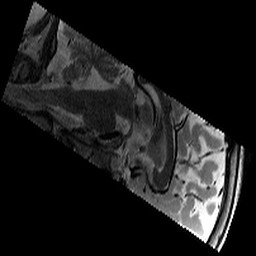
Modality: T2w
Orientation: sagittal
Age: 10
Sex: female
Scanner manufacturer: siemens
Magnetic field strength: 3 T
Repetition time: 9.23 s
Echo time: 0.067 s